Question: So I'm dealing with a situation where I have a Phrase added to a ColumnText object.

The title in black is where iText is placing the text of the Phrase within the ColumnText. The title in pink is the desired placement.
'''
private void addText(PdfContentByte contentByte, PdfReader threePagesReader, Project project, CoverTemplate coverTemplate)
throws DocumentException {
ColumnText columnText = new ColumnText(contentByte);
// This only affects the space between Phrases, not the space between the top of the
//ColumnText and the first Phrase
int extraParagraphSpace = 12;
columnText.setExtraParagraphSpace(extraParagraphSpace);
Phrase mainTitle = new Phrase(project.getTitle(),buildCoverFont(coverTemplate.getFontSizeLine1()));
columnText.addText(mainTitle);
... <other code that is not pertinent to this question>
//these values are calculated from values that will place this columnText onto the PDF
//template
columnText.setSimpleColumn(llx, lly, urx, ury);
columnText.go();
private Font buildCoverFont(float fontSize) {
Font font = FontFactory.getFont(FONT_ARIAL, BaseFont.WINANSI, BaseFont.EMBEDDED, fontSize, Font.NORMAL, CMYK_BLACK);
BaseFont baseFont = font.getBaseFont();
if (baseFont != null) {
baseFont.setSubset(false); // fully embedded as per requirements
}
return font;
}
'''
Is there anything I can do to tell iText not to put any space between the top of the highest glyphs (D and Z in this case) and the top of the ColumnText box?
I tried looking at the BaseFont.getAscension() to see if there was any value available, but it ended up 0 anyway.
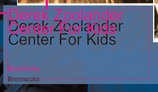
Answer: Please take a look at the <URL> example:

In both cases, I have drawn a red rectangle:
'''
rect.setBorder(Rectangle.BOX);
rect.setBorderWidth(0.5f);
rect.setBorderColor(BaseColor.RED);
PdfContentByte cb = writer.getDirectContent();
cb.rectangle(rect);
'''
To the left, you see the text added the way you do. In this case, iText will add extra space commonly known as the . To the right, you see the text added the way you want to add it. In this case, we have told the 'ColumnText' that it needs to use the Ascender value of the font:
'''
Phrase p = new Phrase("This text is added at the top of the column.");
ColumnText ct = new ColumnText(cb);
ct.setSimpleColumn(rect);
ct.setUseAscender(true);
ct.addText(p);
ct.go();
'''
Now the top of the text touches the border of the rectangle.